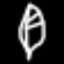
Label: leaf